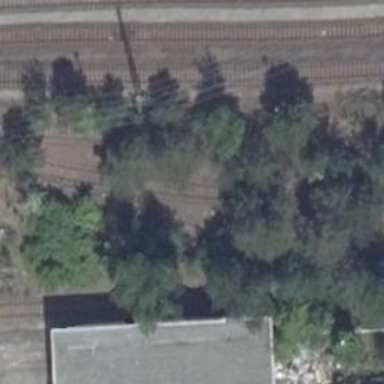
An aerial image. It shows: Disused railway yard.